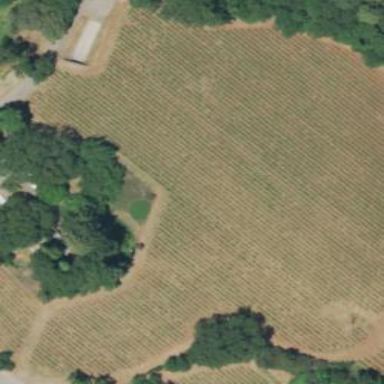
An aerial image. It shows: Vineyard with wine grapes as the crop.